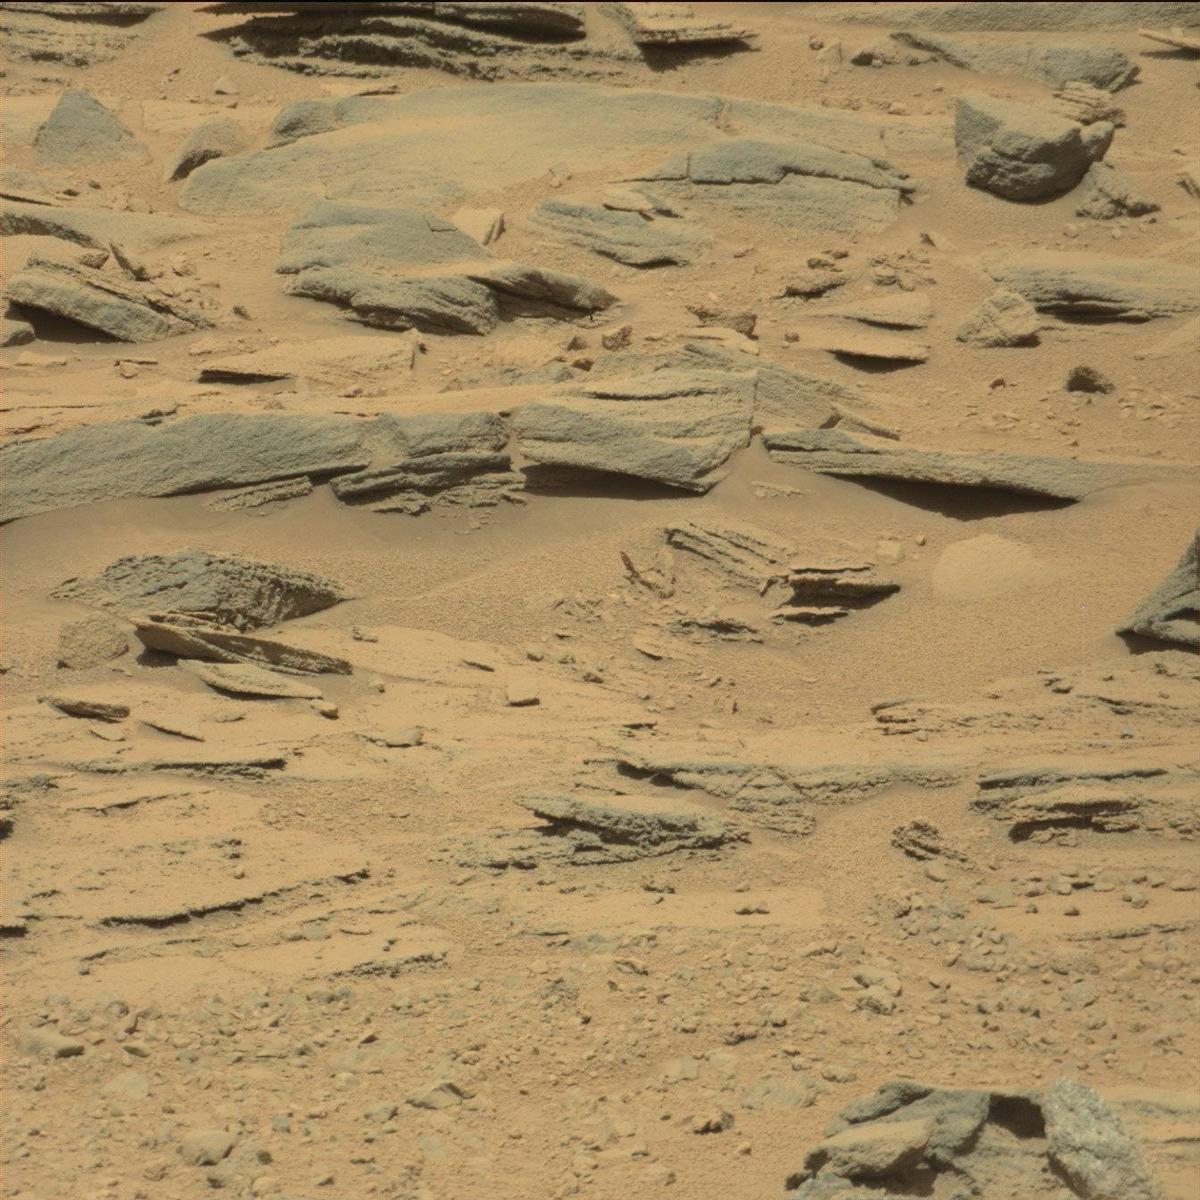
Terrain classes present: Bedrock, Sand / Soil